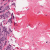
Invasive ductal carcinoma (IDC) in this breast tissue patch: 0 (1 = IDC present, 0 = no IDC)